Current action and preconditions to check: trajectory_clear

Your task: For each precondition in the list above, predict whether it will hold at this action.

Consider the current scene as observed from the mobile robot's camera, and analyze the predicted future states of all dynamic agents (e.g., people, animals, vehicles, or any moving entities) within the NEXT SECOND.

IMPORTANT: Only answer "very likely" if you are absolutely certain—based on strong, clear evidence—that a dynamic agent will violate the precondition in the predicted future state. Do NOT answer "very likely" for unlikely, ambiguous, or low-probability risks.

Ask yourself for each precondition: Is there a high probability, with clear and convincing evidence, that the predicted future states of any dynamic agent will interfere with the predicted future state of the currently executing action within the NEXT SECOND, causing that precondition to fail?

Assess the risk level based on these predictions. Use "likely" or "very likely" if motions create a clear risk of interference.

Use "neutral" or "improbable" if agents are nearby but their predicted paths are clearly diverging or non-conflicting.

Failure Risk Categories: "very improbable", "improbable", "neutral", "likely", "very likely"

Answer Format: Output ONLY the probability_of_failure value from these categories: "very improbable", "improbable", "neutral", "likely", "very likely"

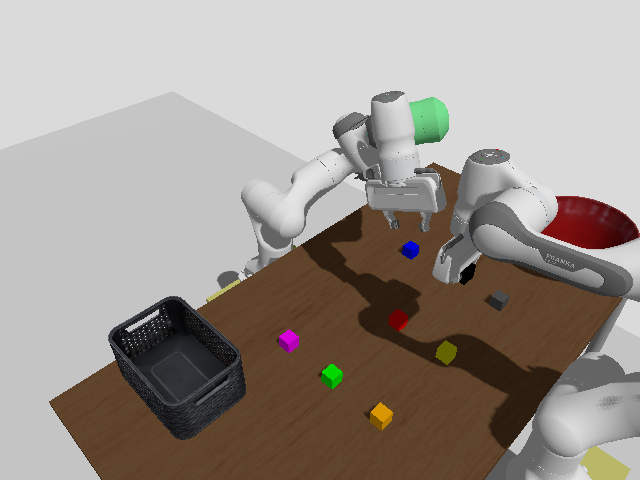

Answer: likely